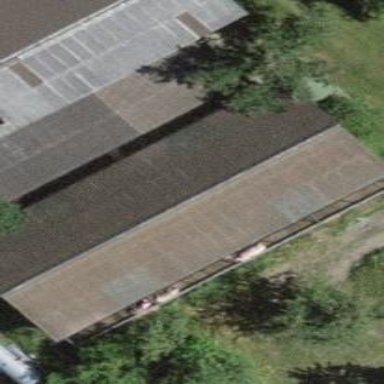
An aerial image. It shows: Sty building.